Question: I've a texture like the following one:

(between upper and lower blocks, it is transparent).
I want to create a SpriteNode using this and want to attach a physics body to it. How can I create a path (for the polygon of physics body) so that if another body goes through the , a collision is NOT detected? In the examples I've seen, the physics bodies were continuous ones and the path never broke at any point. Or can I attach multiple physics bodies to a single SpriteNode?
(PS: I want to draw this as a single SpriteNode).
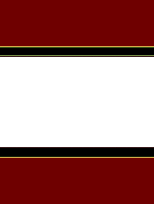
Answer: You can use '(SKPhysicsBody *)bodyWithBodies:(NSArray *)bodies' to create two or more physics bodies for one SKSpriteNode.
Apple Docs: The shapes of the physics bodies passed into this method are used to create a new physics body whose covered area is the union of the areas of its children. These areas do not need to be contiguous. If there is space between two parts, other bodies may be able to pass between these parts. However, the physics body is treated as a single connected body, meaning that a force or impulse applied to the body affects all of the pieces as if they are held together with an indestructible frame.